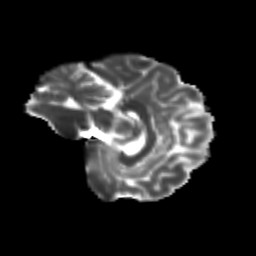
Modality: T2w
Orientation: sagittal
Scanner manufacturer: siemens
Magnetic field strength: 3 T
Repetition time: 9.2 s
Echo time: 0.084 s